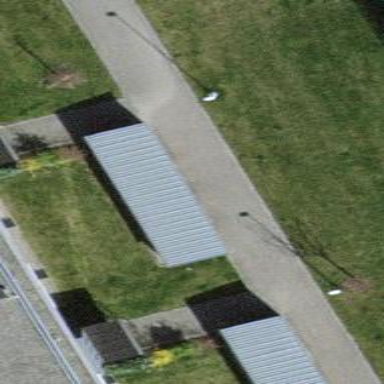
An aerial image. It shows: View of roof of building.